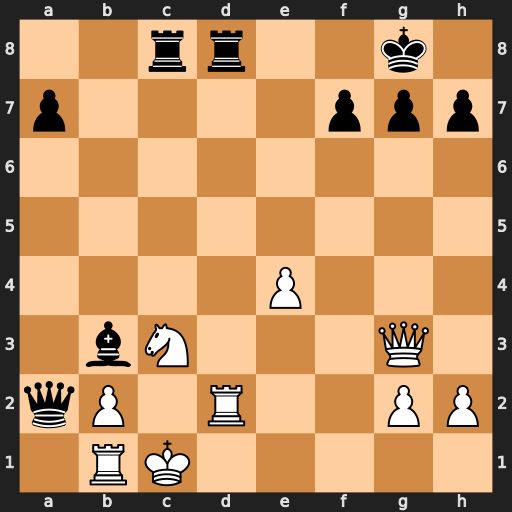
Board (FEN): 2rr2k1/p4ppp/8/8/4P3/1bN3Q1/qP1R2PP/1RK5
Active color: w
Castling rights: -
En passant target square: -
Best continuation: Rxd8+ Rxd8 Qc7 Qxb1+ Kxb1